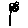
Label: flower